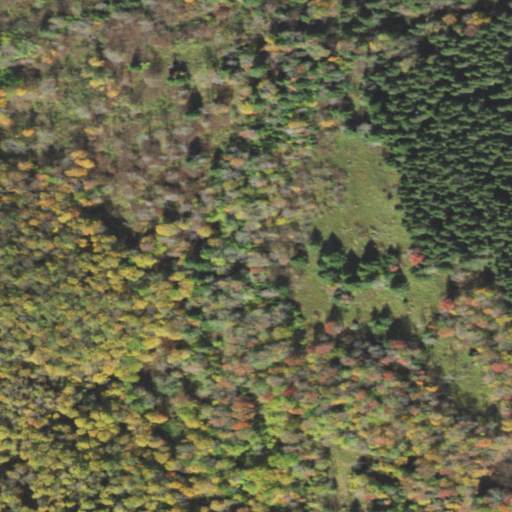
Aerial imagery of valley in Pennsylvania named Coalbed Hollow containing deciduous forest, mixed forest, evergreen forest, and open water